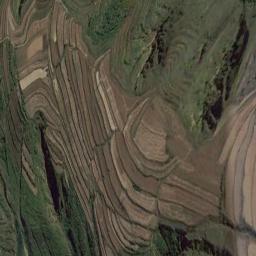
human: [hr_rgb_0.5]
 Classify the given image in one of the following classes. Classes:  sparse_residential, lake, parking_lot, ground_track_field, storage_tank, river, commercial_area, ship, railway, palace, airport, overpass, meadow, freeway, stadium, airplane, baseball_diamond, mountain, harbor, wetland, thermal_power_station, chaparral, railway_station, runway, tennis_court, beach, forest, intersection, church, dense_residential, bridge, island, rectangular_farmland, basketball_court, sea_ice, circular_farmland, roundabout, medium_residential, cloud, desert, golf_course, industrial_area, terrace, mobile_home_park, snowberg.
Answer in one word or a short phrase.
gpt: terrace